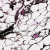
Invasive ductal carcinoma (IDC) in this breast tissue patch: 0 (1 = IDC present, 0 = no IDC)